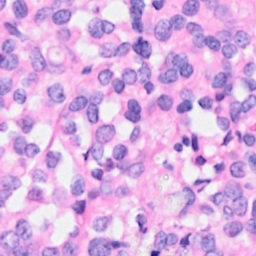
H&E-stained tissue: Breast